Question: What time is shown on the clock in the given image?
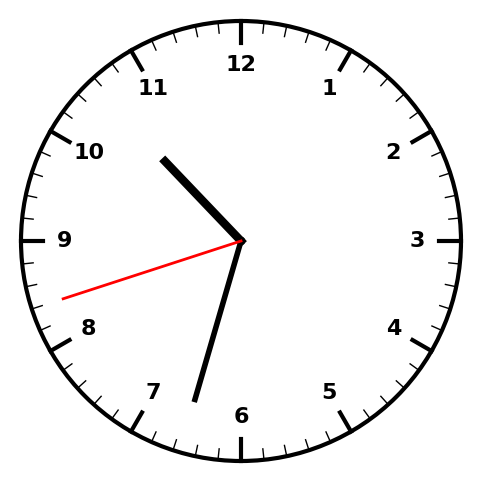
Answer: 10:32:42